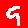
Digit: 9